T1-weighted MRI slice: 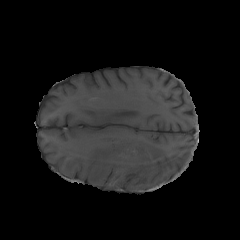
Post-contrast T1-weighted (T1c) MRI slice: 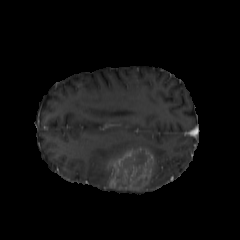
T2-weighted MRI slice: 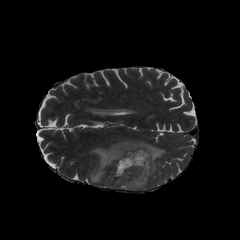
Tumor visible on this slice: yes